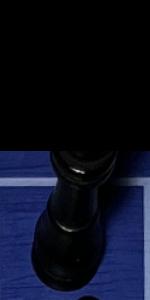
Label: King_Black